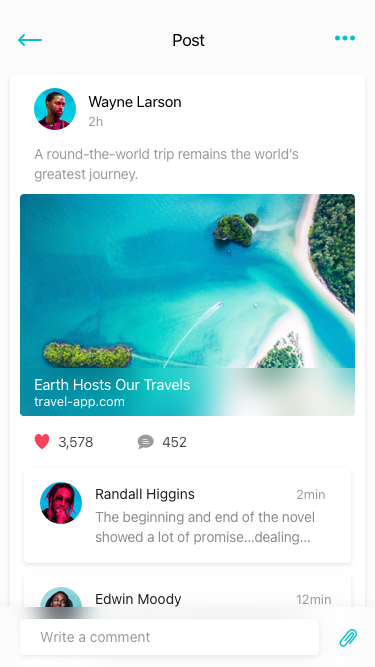
Text in this UI design:
Post
travel-app.com
Earth Hosts Our Travels
3,578
452
A round-the-world trip remains the world’s greatest journey.
For two out of every three people, this is the ultimate travel experience, according to recent research. Needless to say, in a world obsessed by travel, travelers and travel agents are both looking for the cheapest tickets and airfares available.

Cheap airline tickets, in most cases, can be obtained from wholesale dealers and discounters.

If your requirements are simple – you want a round-trip ticket from one place to another, you have a particular airline on your mind and you have definite dates; then you can go directly to the source – to the ticket discount agency which buys cheap tickets in bulk from wholesalers and consolidators.

In real life most trips require more planning, and most people need a help from the agent to figure out what would be the best air ticket solution for their particular case. Cheap airfares to a particular region can often be found with local airlines that specialize in that country. Sometimes an agency that operates and retails tours to a particular country will have a discount agreement with the national carrier and will sell discount tickets on that airline.

With a bit of research through travel magazines aimed at the particular country of your choice, you can often find agencies dealing with national carriers for that country. For the cheapest possible airfare to many places the most affordable prices are often found in local travel agencies that deal with a particular destination selling round-trip discount airline flights – most likely to the capital of that country and a few main cities.

Sometimes you can find a really cheap air ticket with a discount retail agency that specializes in trips to a wider range of destinations or to multiple destinations. Through the sheer number of tickets that they sell they can command a reasonable discount. However, keep in mind that most advertised prices do not include taxes, luggage fee and airport tax, so the cheap airfare may end up being not so cheap. Best to read the small print to clarify exactly what you are getting before you purchase a ticket.

Another trick of the trade is for agencies to grab attention by indicating the lowest possible prices, which only apply on specific dates in low season. You’ll find that all agencies do this, even the most expensive ones so, don’t be surprised if you get a quote at double the price from what was displayed in the ad.

Airlines usually publish their scheduled flights and prices six months in advance. If you have decided on a destination it can be a good opportunity to get an ‘early bird’ discount by booking well in advance. Keep your eye on the travel press and also airline web-sites. There are often special discounts and incentives aimed at travelers who book online, as carrying out a booking online is cheaper for the company than through an intermediary who will take a commission.

However, although you can expect to get the cheapest air ticket if you start searching many months ahead, there are some exceptions. At times like Christmas or other periods of high demand the prices are usually inflated and planes fill up many months in advance. If you can be flexible and travel on actual holiday days such as Christmas day or New Years Eve you can find some pretty attractive discounts.
Wayne Larson
2h
The beginning and end of the novel showed a lot of promise…dealing…with both Jyn's early years with Saw, and with her subsequent capture by the Empire. Both were dark, gritty, and well plotted, even in their YA context.
Randall Higgins
2min
As conscious traveling Paupers we must always be concerned about our dear Mother Earth. If you think about it, you travel across her face, and She is the host to your journey; without Her we could not find the unfolding adventures that attract and feed our souls.

I have found some valuable resources for us to use and publisize, all of which are dedicated to responsible travel and care of our environment.

International Ecotourism Society

202-347-9203 www.ecotourism.org

A well-established nonprofit group which conducts research, publishes articles, provides consumer information, and has a directory of members around the world. With Rainforest Alliance, it recently started an ecotourism certification standards program.

Sustainable Travel International

720-273-2975 www.sustainabletravelinternational.org

Formed three years ago to bridge the gapbetween research and ocnsumer information and to promote sustainable development and eco-friendly travel. Offers a carbon offset program and last month started an eco-certification program that will follow standards laid out by the International Ecotourism Society.

Responsible Travel Handbook

www.travelearning.com

Created this year for the Educational Travel Conference meeting, this lengthy guide has a wealth of contributors and information. (Click on responsible tourism to download).

Lonely Planet Code Green: Trips of a Lifetime That Won’t Cost The Earth

by Kelly Lorimer- Lonely pLanet Publications

The first “green travel” book to be published by Lonely Planet includes dozens of “responsible travel experiences” and provides traveler information on responsible and eco-travel. Lonely Planet also runs a discussion board on responsible travel at http://thorntree.lonelyplanet.com

Better World Club

866-238-1137 www.betterworldclub.com

The environmentally conscious alternative to the American Automobile Association, offering auto and bicycle road assistance, has resources on hybrid car rentals, green lodging, and carbon offsets.

Let us join and use these groups when planning our trips. By raising our level of consciousness and employing ‘green’ tactics and travel itineraries we will, each in our own small way, be contributing to a healthier world where we act as stewards to the environment while discovering the rich and breathtaking rewards of travel.
Edwin Moody
12min
Write a comment